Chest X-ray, PA view. Patient: 64 years old, sex F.
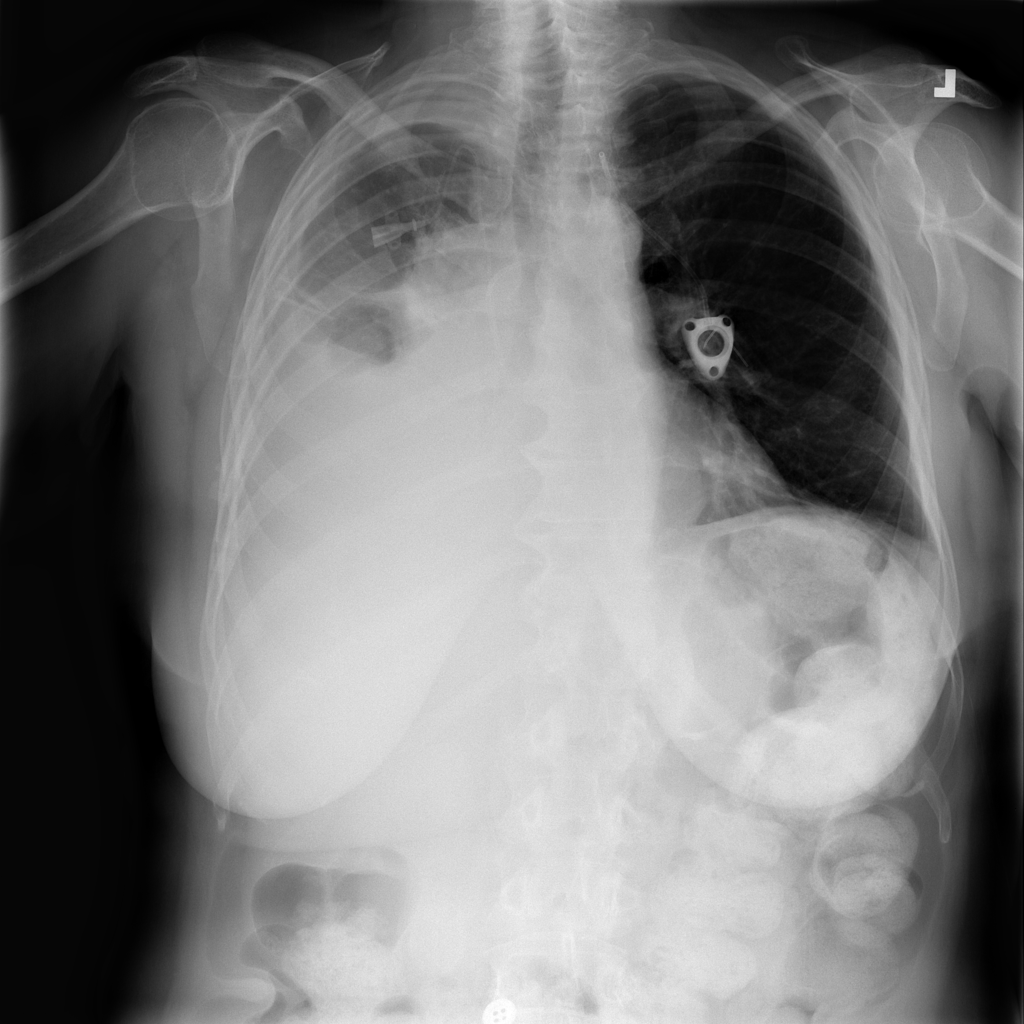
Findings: Effusion, Mass